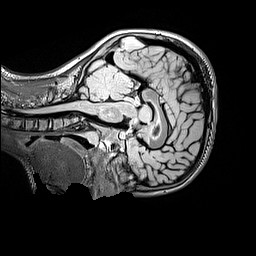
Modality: FLAIR
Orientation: sagittal
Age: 10
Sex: female
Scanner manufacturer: siemens
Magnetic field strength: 3 T
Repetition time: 5 s
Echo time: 0.388 s